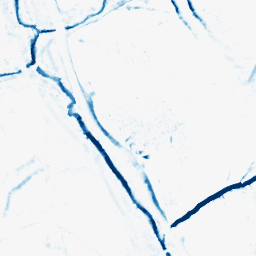
Category: morphological
Decomposition family: morphological_diamond
Decomposition parameters: operation: closing
radius: 5
Upsampling method: sinc_blackman
Upsampling parameters: scale: 8
kernel_size: 16
Upsampling scale: 8